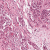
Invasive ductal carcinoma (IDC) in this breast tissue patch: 1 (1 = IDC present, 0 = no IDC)